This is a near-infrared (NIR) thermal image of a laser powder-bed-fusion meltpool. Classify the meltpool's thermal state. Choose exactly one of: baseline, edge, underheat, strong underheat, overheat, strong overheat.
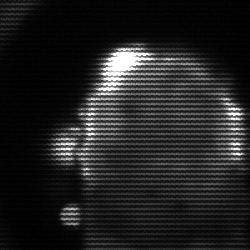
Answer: baseline